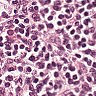
Metastatic tissue present: no